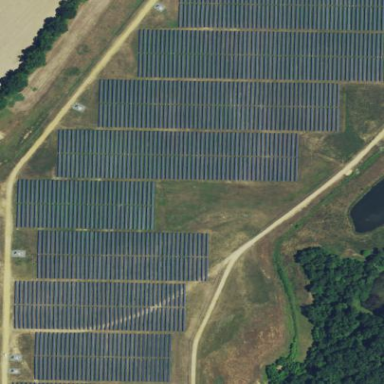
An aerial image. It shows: Solar power plant utilizing photovoltaic technology.